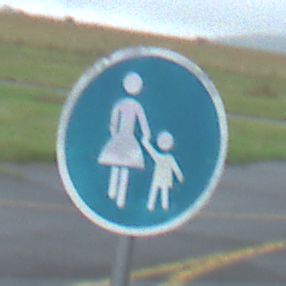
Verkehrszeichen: Gehweg
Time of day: Midday
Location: Outdoor (Suburban)
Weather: Overcast
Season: NotSpecified
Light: Natural